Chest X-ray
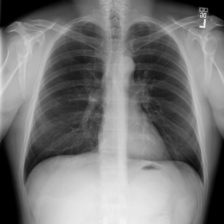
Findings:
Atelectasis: negative
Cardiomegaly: negative
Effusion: negative
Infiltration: negative
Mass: negative
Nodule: negative
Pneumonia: negative
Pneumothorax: negative
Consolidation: negative
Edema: negative
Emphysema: negative
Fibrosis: negative
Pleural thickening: negative
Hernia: negative